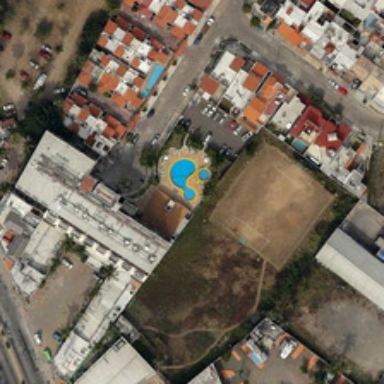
A piece of open air pool in a bareland near .